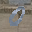
Label: 0